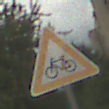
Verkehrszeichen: RadverkehrRechts
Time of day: MorningAfternoon
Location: Outdoor (Suburban)
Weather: PartlyCloudy
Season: NotSpecified
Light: Natural